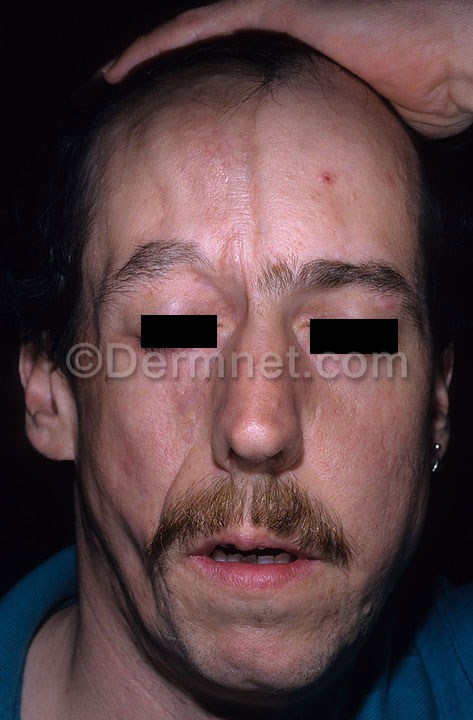
Disease: Lupus and other Connective Tissue diseases